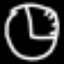
Label: clock